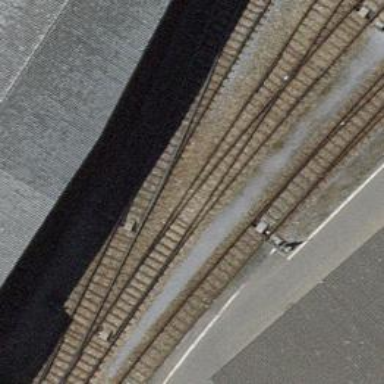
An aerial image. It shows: Railway switch.